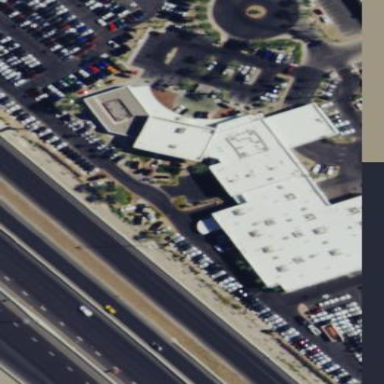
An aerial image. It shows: Building housing car shop.